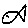
Label: fish